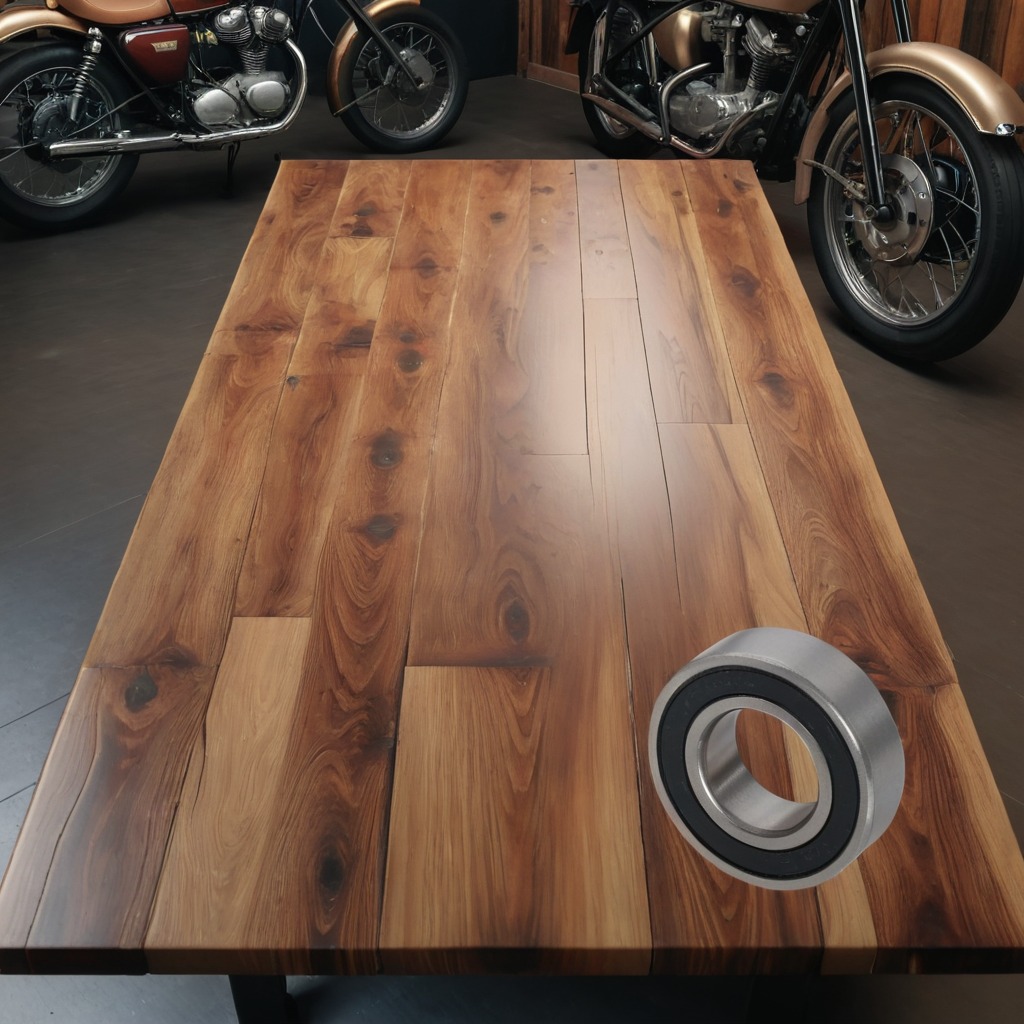
A metal ball bearing is lying on an oil-spilled wooden table in a vintage motorcycle garage.